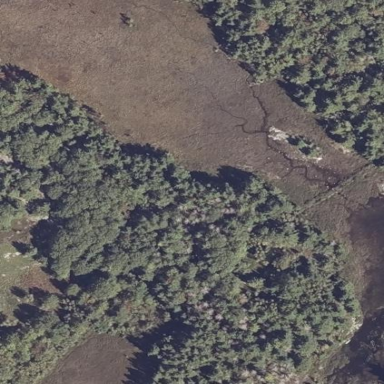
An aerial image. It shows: Pond surrounded by natural water.